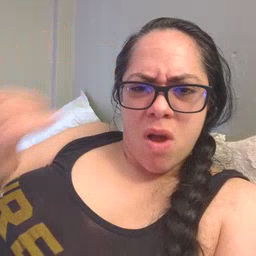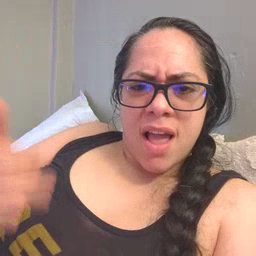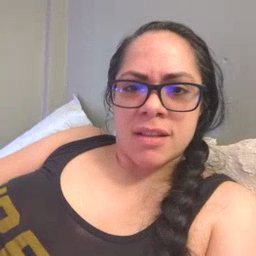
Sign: why